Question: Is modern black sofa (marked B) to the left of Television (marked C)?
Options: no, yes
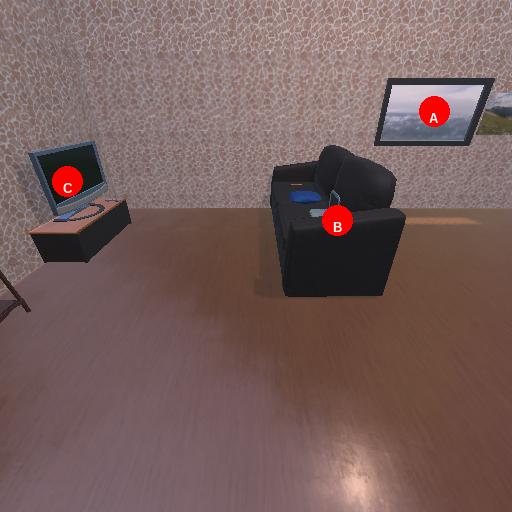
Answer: no